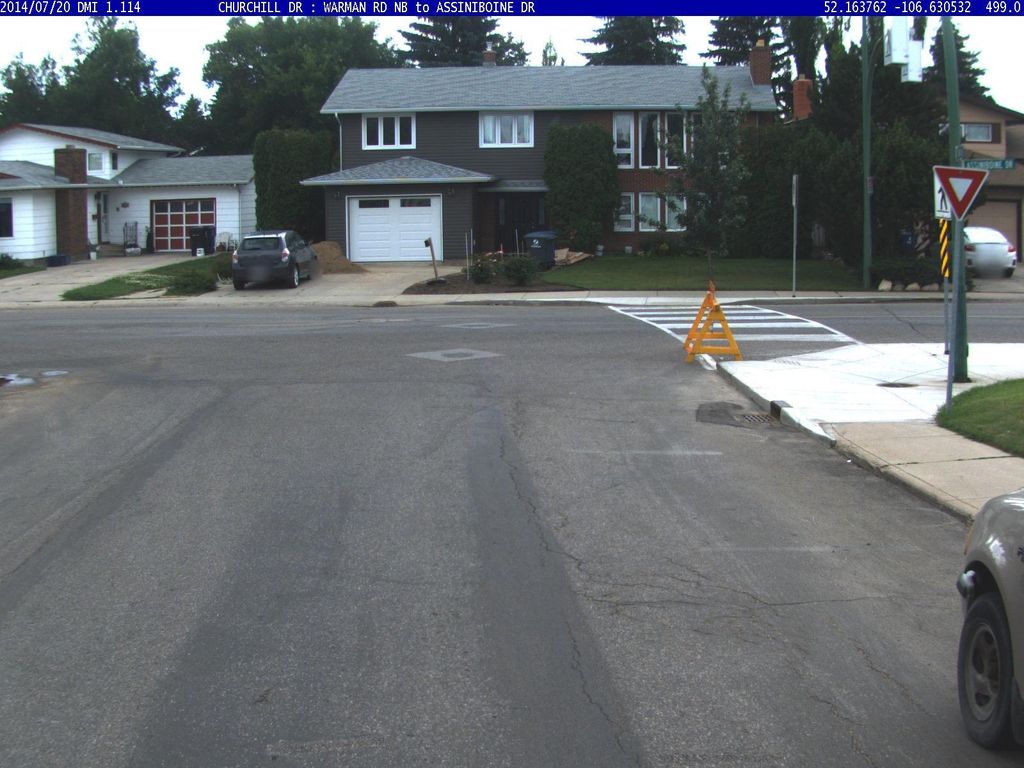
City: saskatoon